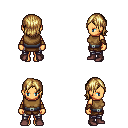
a pixel art fantasy rpg character, female body template, human, tanned skin, leather chest armor, metal pants, blonde long bangs hairstyle, leather bracers, maroon shoes, four views (front, back, left, right), 2x2 character sprite sheet, small pixel art, hard edges, no anti-aliasing